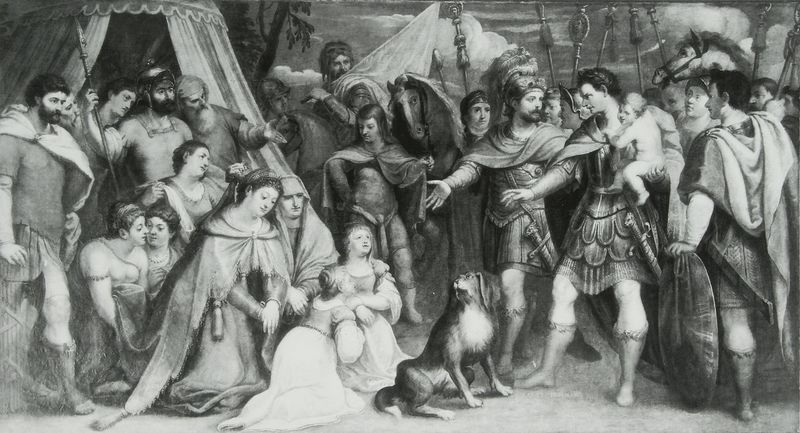
Titel: Alexander und die Familie des Darius
Künstler: Johann Matthias Kager
Standort: Augsburg
Institution: Städtische Kunstsammlungen
Schlagwörter: baum, feder, gemälde, gruppe, held, himmel, mann, nackt, umhang, weiß, wolken, bäume, frauen, menschen, mädchen, sitzen, damen, frau, grau, kleid, kleider, männer, schwarz, szene, zeichnung, hund, tier, tiere, wolke, malerei, versammlung, alt, bart, diener, historie, bild, gesten, hände, wache, busch, boden, gewand, kutte, tücher, gewänder, kind, blatt, prinzessin, kinder, pferd, pferde, szenerie, mähne, relief, papier, fahnen, fahne, bündel, baby, grisaille, krieg, schlacht, wild, historienbild, könig, lanze, soldaten, zeigen, foto, schild, antike, knabe, hocken, jungfrau, schwarz weiss, radierung, stich, raub, schwert, schwerter, uniform, waffen, überfall, knien, mäntel, helm, beutel, ritter, armee, fürst, heer, rüstung, rom, römer, ehe, helme, antik, knieend, mittelalter, krieger, historienmalerei, wächter, lanzen, zentrum, hochzeit, übergabe, königin, hellebarden, speer, speere, flaggen, verschollen, gabe, turban, helden, gamaschen, dienerinnen, wachen, umsammlung, pfeile, umhnag, bitten, römisch, zelt, zelte, ömer, säugling, standarte, lager, garu, richten, standarten, wilde, alexander, waffenrock, knappe, feldlager, spieße, legionäre, sabiner, rundzelt, kelider, harnsch, schield, ferd, hubd, jungfra, rästung